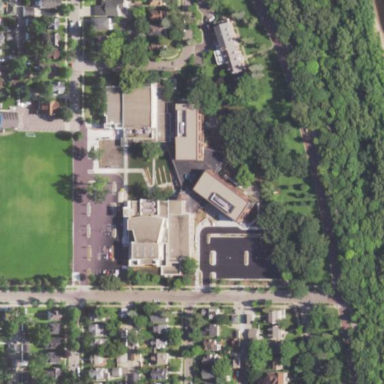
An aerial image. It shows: School.